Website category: book
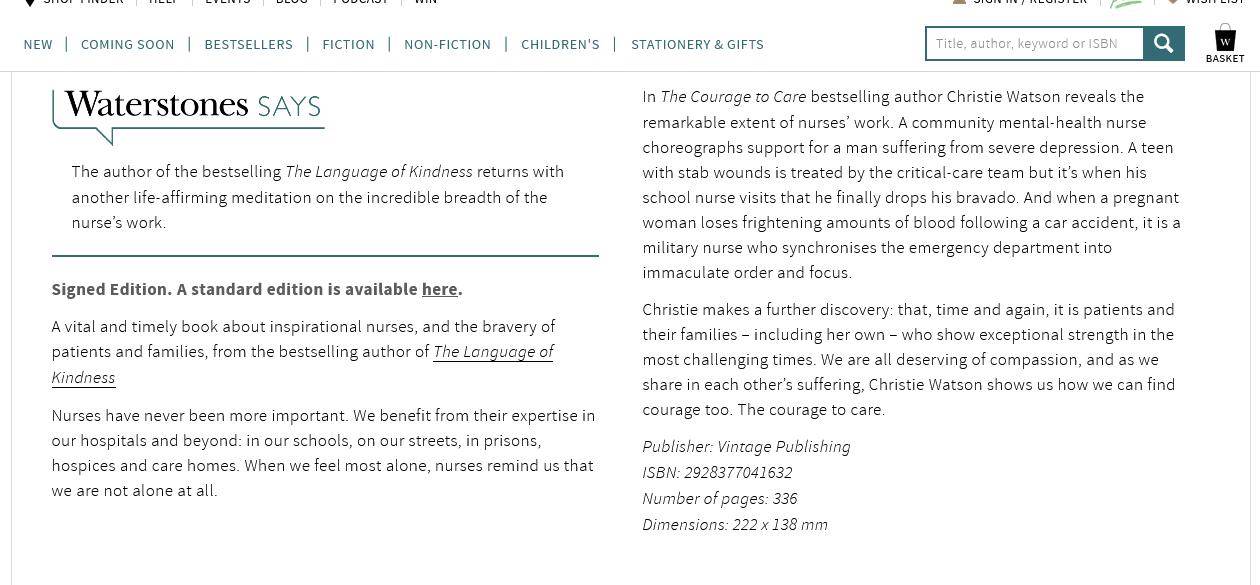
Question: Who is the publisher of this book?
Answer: Vintage Publishing

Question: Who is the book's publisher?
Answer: Vintage Publishing

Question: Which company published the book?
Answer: Vintage Publishing

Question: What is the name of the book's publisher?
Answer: Vintage Publishing

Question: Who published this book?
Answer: Vintage Publishing

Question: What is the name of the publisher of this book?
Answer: Vintage Publishing

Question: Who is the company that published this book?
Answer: Vintage Publishing

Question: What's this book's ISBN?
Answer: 2928377041632

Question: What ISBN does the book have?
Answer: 2928377041632

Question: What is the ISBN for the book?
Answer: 2928377041632

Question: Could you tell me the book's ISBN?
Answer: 2928377041632

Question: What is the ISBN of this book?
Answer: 2928377041632

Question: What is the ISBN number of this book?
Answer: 2928377041632

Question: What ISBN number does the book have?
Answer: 2928377041632

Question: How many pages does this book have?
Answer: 336

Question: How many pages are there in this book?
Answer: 336

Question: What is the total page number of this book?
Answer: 336

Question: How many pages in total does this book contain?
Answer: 336

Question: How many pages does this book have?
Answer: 336

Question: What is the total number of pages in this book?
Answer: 336

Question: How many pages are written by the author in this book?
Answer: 336

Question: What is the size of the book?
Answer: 222 x 138 mm

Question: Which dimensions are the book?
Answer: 222 x 138 mm

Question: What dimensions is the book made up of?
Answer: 222 x 138 mm

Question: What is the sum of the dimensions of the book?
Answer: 222 x 138 mm

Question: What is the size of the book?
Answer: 222 x 138 mm

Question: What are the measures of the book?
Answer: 222 x 138 mm

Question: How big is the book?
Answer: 222 x 138 mm